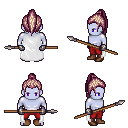
a pixel art fantasy rpg character, male body template, dark elf, purple skin, white cape, red pants, white blonde long topknot hairstyle, metal gloves, brown shoes, spear, four views (front, back, left, right), 2x2 character sprite sheet, small pixel art, hard edges, no anti-aliasing